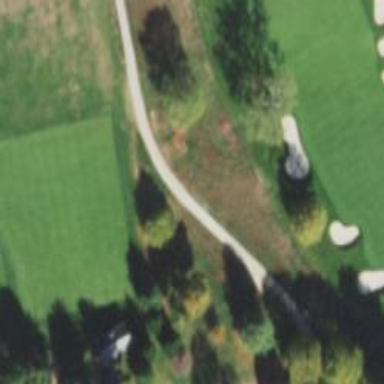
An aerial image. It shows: Service road used as golf cart path.